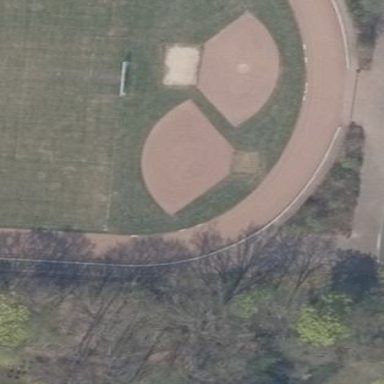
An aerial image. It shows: Shot-put sport pitch in leisure land area.